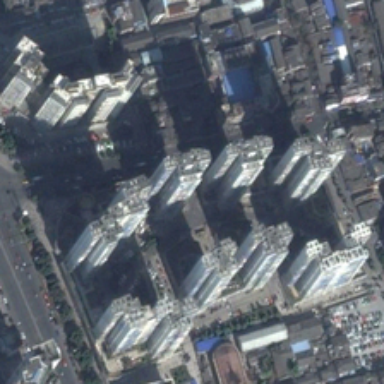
Many buildings are in a commercial area .